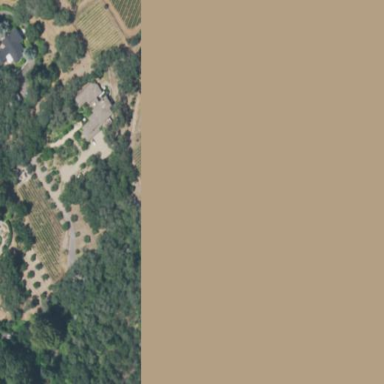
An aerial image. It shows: Vineyard with wine grapes as the main crop.